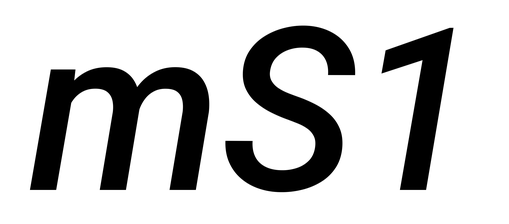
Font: Roboto-Italic_Medium_Italic